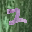
Label: 2